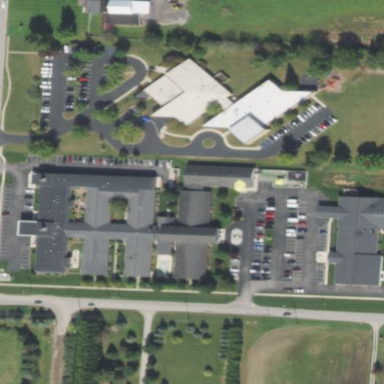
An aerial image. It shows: Healthcare facility.